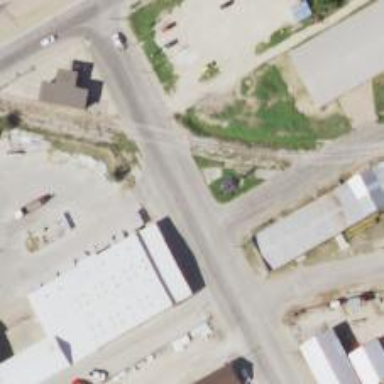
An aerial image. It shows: Rail spur service.